Question: I'm working on a larger project in a team of 5 developers and we're using Mercurial as VCS.
We all tend to work and commit locally until we deem a feature / fix ready to be pushed and then merge and push our changes. I usually push (and thus merge with remote) several times a day, as do most of the others.
This often leads to "merge clutter": multiple devs pull, merge and push changesets. The resulting history is not very pretty, and sometimes it looks like this:

I doubt one could isolate a specific changeset in that mess, or even figure out how / what it affected in what way (at least I shudder at the prospect).
If the merges were necessary, the above history would be fine I guess, but most of these merges could be avoided (safely) by rebasing, since every developer works on specific tasks that are more ore less isolated from the rest.
- -
About the "avoid" part: Since the tasks we work on are somewhat isolated (Backend, Frontend, Web), we could split them into branches or maybe even separate repositories. The projects are not completely independent from each other though, so I suppose splitting into several repos causes more pain than gain. I'm not sure if named branches would be much better either, since then we constantly have 3+ branches there which would have to be merged ferquently into trunk.
Rebasing seems like an option, especially since many changesets are completely independent from each other - however this puts the burden of deciding whether to rebase or not on the developer. There may be conflicts and then one would have to merge after all. This may well lead to people not rebasing in the first place, so we're back to where we are now.
Right now I can't think of another option to make the history look cleaner. It may not be much of an issue now, but what happens when there are suddenly 20 developers? If the history is one big maze, then what's the point of it? I deem it hard to track the effects of a changeset if there are dozens of intersections.
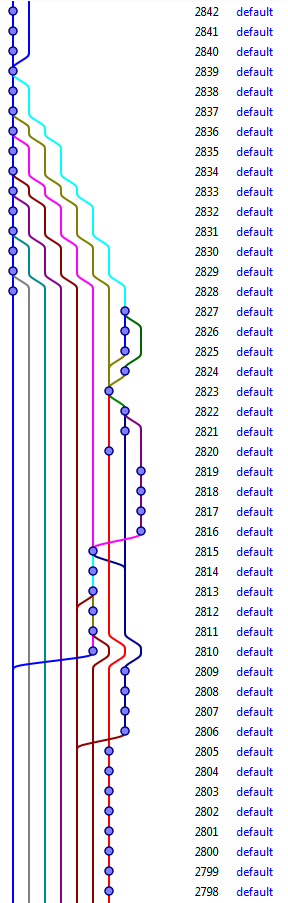
Answer: What you're looking at is, more or less, what's supposed to happen when you've got multiple developers all working on the same repository.
The only real way around it involves rewriting history, particularly if you've made local commits. You'd need to pull, rebase, then push.
Edit: There's one thing about your revision graph that strikes me. There's a of branching from branches and merging across these sub branches. It looks, well, chaotic. If your branching and merging is as chaotic as that appears, them perhaps your team could benefit from a more structured approach to branching and merging.
The <URL> is an extension that helps to implement it.
If that looks like too much structure then you can always find another way forward. However, it might be worth investing some thought in and bringing to the attention of your team.
See also: <URL>